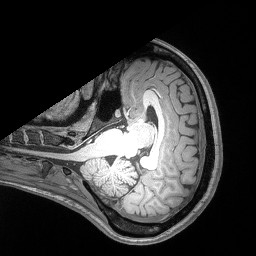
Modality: T1w
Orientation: axial
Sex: female